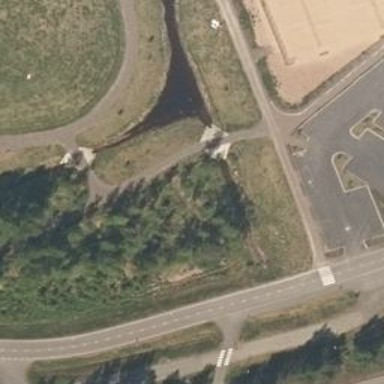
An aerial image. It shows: Footway bridge.